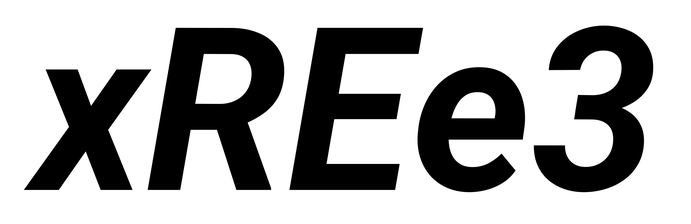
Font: Roboto-Italic_Bold_Italic